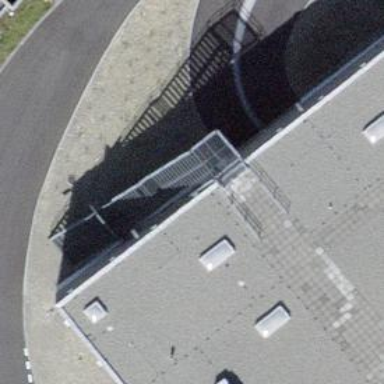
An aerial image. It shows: Parking entrance.